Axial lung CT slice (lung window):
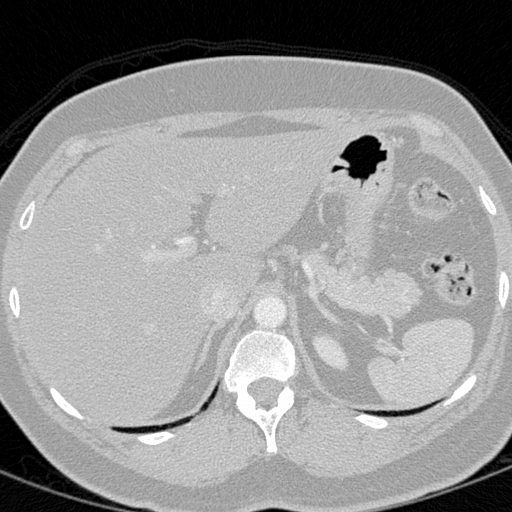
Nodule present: no